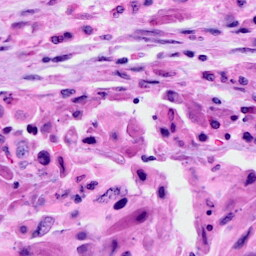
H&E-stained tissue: Cervix